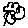
Label: flower